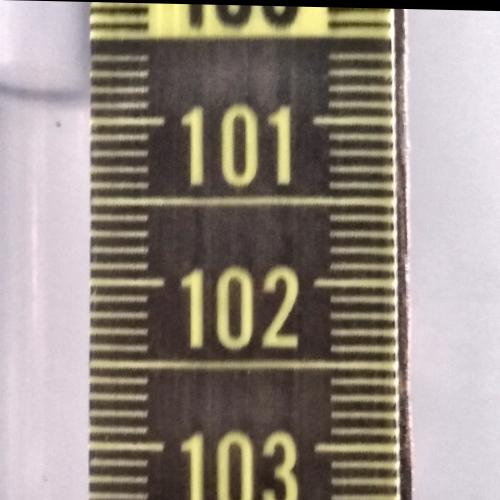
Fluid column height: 100.9 cm